Question: I am using the below code to add row in jqGrid
I click on the checkbox to see 'id's' by using your code below
'''
$(document).delegate('#list1 .jqgrow td input', 'click', function ()
{
/*var grid = $("#list1 .jqgrow");
var rowid = grid.jqGrid('getGridParam', 'selrow');*/
var mydata = $("#list1").jqGrid('getGridParam','data');
var idToDataIndex = $("#list1").jqGrid('getGridParam','_index');
var id;
for (id in idToDataIndex) {
if (idToDataIndex.hasOwnProperty(id)) {
console.info(id+", "+mydata[idToDataIndex[id]]['cfgName']);
}
}
console.info("maxid "+id);
});
'''
Here is my output in firebug

How i am getting 'jqg1' in place of id? may be this is creating the problem
'''
function addRow(cfgid,cfgname,hostname,cfgDesc,productId,cfgType,updateDate,emailAddress,absolutePath)
{
var myrow = {cfgid:cfgid, '':'', cfgName:cfgname, hostname:hostname, cfgDesc:cfgDesc, productId:productId,hostname:hostname,cfgType:cfgType,updateDate:updateDate,emailAddress:emailAddress,absolutePath:absolutePath};
$("#list1").addRowData(cfgid, myrow,"first");
$("#list1").trigger("reloadGrid");
$("#list1").sortGrid('updateDate', false, 'desc');
}
'''
updateRow works fine as i used 'currentrow' but how to use max id for adding a new row in 'addRow'?
'''
function updateRow(cfgid,cfgname,hostname,cfgDesc,cfgType,updateDate,emailAddress,absolutePath)
{
$("#list1").delRowData( currentrow );
$("#list1").trigger("reloadGrid");
var myrow = {cfgid:cfgid, '':'', cfgName:cfgname, hostname:hostname, cfgDesc:cfgDesc, productId:updateproductid,hostname:hostname,cfgType:cfgType,updateDate:updateDate,emailAddress:emailAddress,absolutePath:absolutePath};
$("#list1").addRowData(currentrow , myrow);
$("#list1").sortGrid('updateDate', false, 'desc');
$("#list1").trigger("reloadGrid");
}
'''
but is seems when the row is added it gets a duplicate 'id' because when i try to select that row, 2 rows get selected.
My full jqGrid code
'''
var xmlDoc = $.parseXML(xml);
$('#configDiv').empty();
$('<div width="100%">')
.attr('id','configDetailsGrid')
.html('<table id="list1" width="100%"></table>'+
'<div id="gridpager"></div>'+
'</div>')
.appendTo('#configDiv');
var grid = jQuery("#list1");
grid.jqGrid({
datastr : xml,
datatype: 'xmlstring',
colNames:['cfgId','','Name', 'Host', 'Description','Product', 'Type', 'Last Updated Time','Last Updated By',''],
colModel:[
{name:'cfgId',index:'cfgId', width:90, align:"right", hidden:true},
{name:'',index:'', width:15, align:"right",edittype:'checkbox',formatter: "checkbox",editoptions: { value:"True:False"},editable:true,formatoptions: {disabled : false}},
{name:'cfgName',index:'cfgName', width:90, align:"right"},
{name:'hostname',index:'hostname', width:90, align:"right"},
{name:'cfgDesc',index:'cfgDesc', width:90, align:"right"},
{name:'productId',index:'productId', width:60, align:"right"},
{name:'cfgType',index:'cfgType', width:60, align:"right"},
{name:'updateDate',index:'updateDate',sorttype:'Date', width:120, align:"right"},
{name:'emailAddress',index:'emailAddress', width:120, align:"right"},
{name:'absolutePath',index:'absolutePath', width:90, align:"right", hidden:true},
],
pager : '#gridpager',
rowNum:10,
scrollOffset:0,
height: 'auto',
autowidth:true,
viewrecords: true,
gridview: true,
xmlReader: {
root : "list",
row: "com\.abc\.db\.ConfigInfo",
userdata: "userdata",
repeatitems: false
},
onSelectRow: function(id,status){
var rowData = jQuery(this).getRowData(id);
configid = rowData['cfgId'];
configname=rowData['cfgName'];
configdesc=rowData['cfgDesc'];
configenv=rowData['cfgType'];
var ch = jQuery(this).find('#'+id+' input[type=checkbox]').attr('checked');
if(ch) {
jQuery(this).find('#'+id+' input[type=checkbox]').attr('checked',false);
} else {
jQuery(this).find('#'+id+' input[type=checkbox]').attr('checked',true);
}
rowChecked=1;
currentrow=id;
},
onCellSelect: function(rowid, index, contents, event) {
if(index==2)
{
$(xmlDoc).find('list com\.abc\.db\.ConfigInfo').each(function()
{
//alert($(this).find('cfgId').text()+" "+configid);
if($(this).find('cfgId').text()==configid)
{
configname=$(this).find('cfgName').text();
configdesc=$(this).find('cfgDesc').text();
configenv=$(this).find('cfgType').text();
filename=$(this).find('fileName').text();
updatedate=$(this).find('updateDate').text();
absolutepath=$(this).find('absolutePath').text();
productname=productMap[$(this).find('productId').text()];
}
});
}
}
});
grid.jqGrid('navGrid','#gridpager',{edit:false,add:false,del:false});
'''
Where am i going wrong?
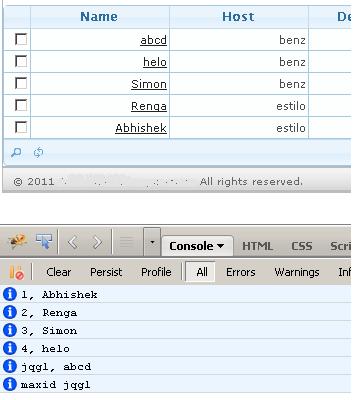
Answer: You can't just use always the same 'id="1"' as the first parameter of 'addRowData' in the 'addRow'. If you do this you will receive the 'id' duplicates on the page which is not permitted on a HTML page.
It seems that the 'cfgId' column are unique in the grid. So if you have only one grid with 'cfgId' column on your page you can modify the 'addRowData' in the 'addRow' to the following:
'''
$("#list1").addRowData(cfgid, myrow,"first");
'''
Another way is to use '$.jgrid.randId()' method as the rowid parameter of 'addRowData'
'''
$("#list1").addRowData($.jgrid.randId(), myrow,"first");
'''
or the 'undefined' value:
'''
$("#list1").addRowData(undefined, myrow,"first");
'''
In the last case the jqGrid will call '$.jgrid.randId()' internally to generate the unique rowid.